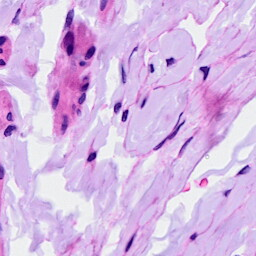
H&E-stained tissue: Ovarian